Field crop: tomato
Growth stage: 1
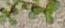
Species: portulaca